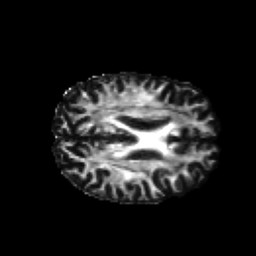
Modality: FA
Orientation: axial
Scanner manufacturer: siemens
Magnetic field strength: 3 T
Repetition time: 6.8 s
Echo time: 0.093 s